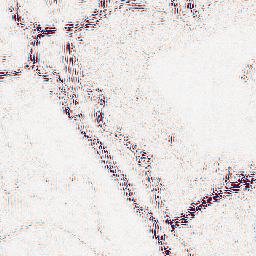
Category: wavelet
Decomposition family: wavelet_reverse_biorthogonal
Decomposition parameters: wavelet: rbio4.4
level: 2
Upsampling method: sinc_blackman
Upsampling parameters: scale: 2
kernel_size: 8
Upsampling scale: 2